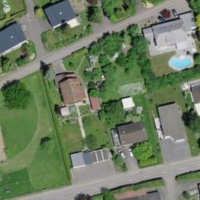
EUNIS habitat code: 54
Species observed at this site:
Coloeus monedula